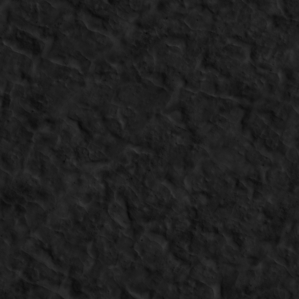
Label: non_frost